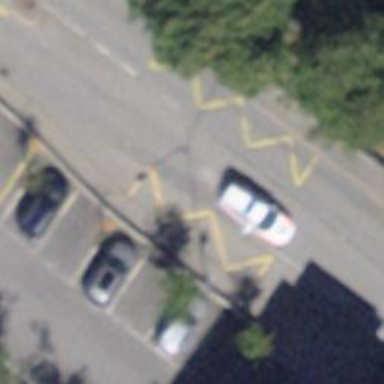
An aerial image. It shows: Public transport stop position.